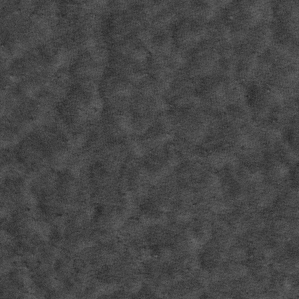
Label: frost